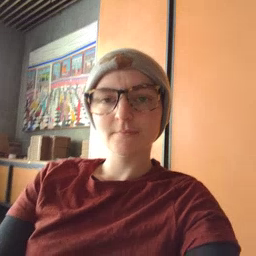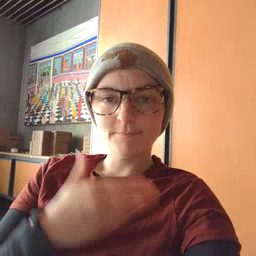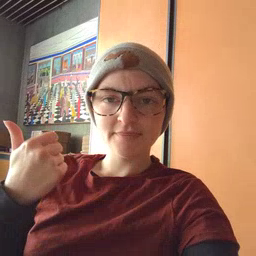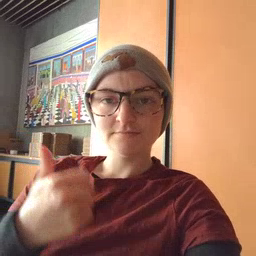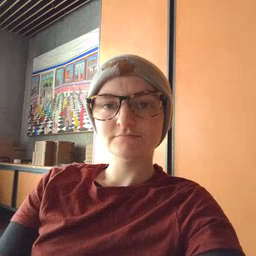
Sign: better